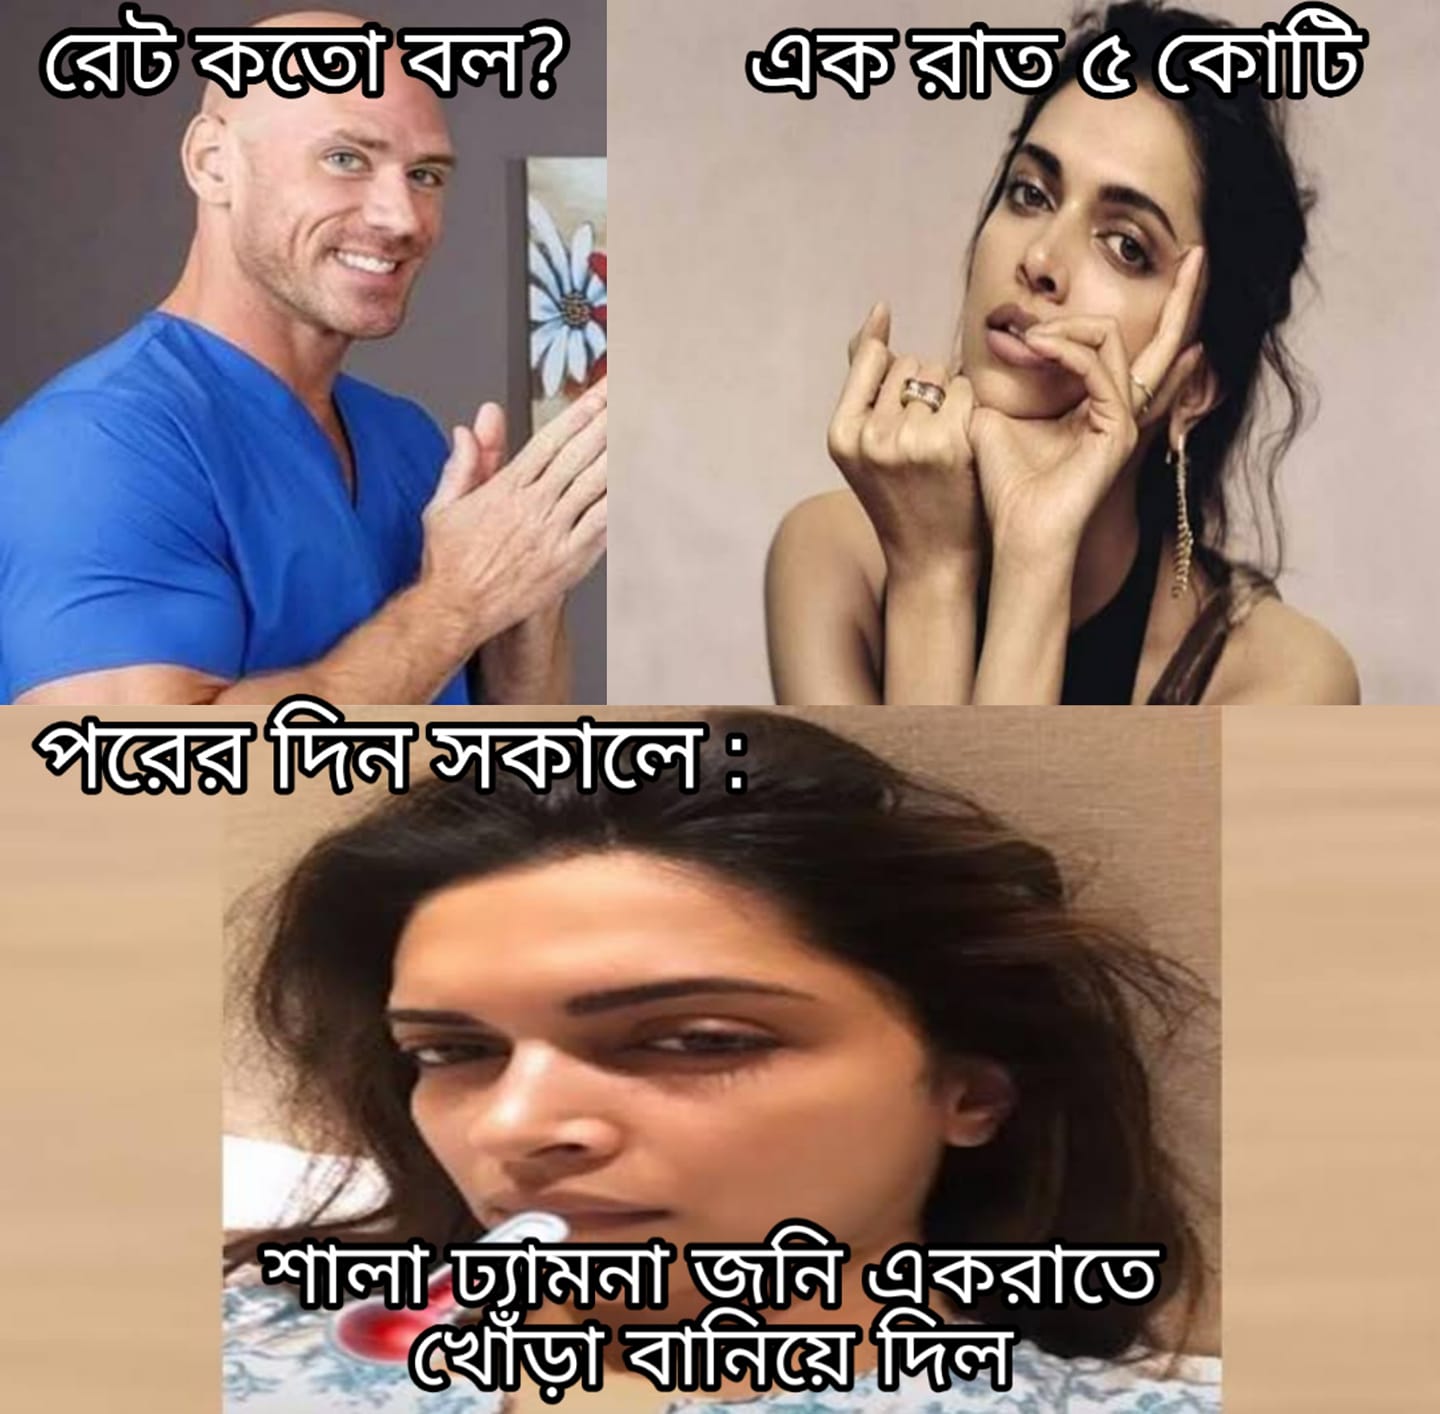
Caption: রেট কতো বল ?    এক রাত ৫ কোটি     পরের দিন সকালে      শালা ঢ্যামনা জনি একরাতে খোড়া বানিয়ে দিল
Label: hate